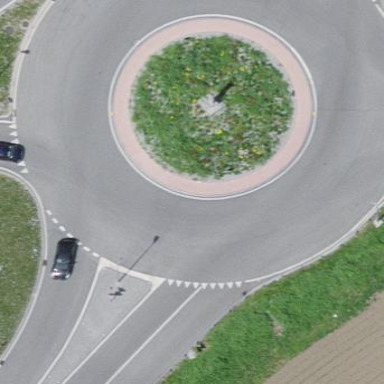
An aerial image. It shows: Asphalt road that is secondary route leading to roundabout.